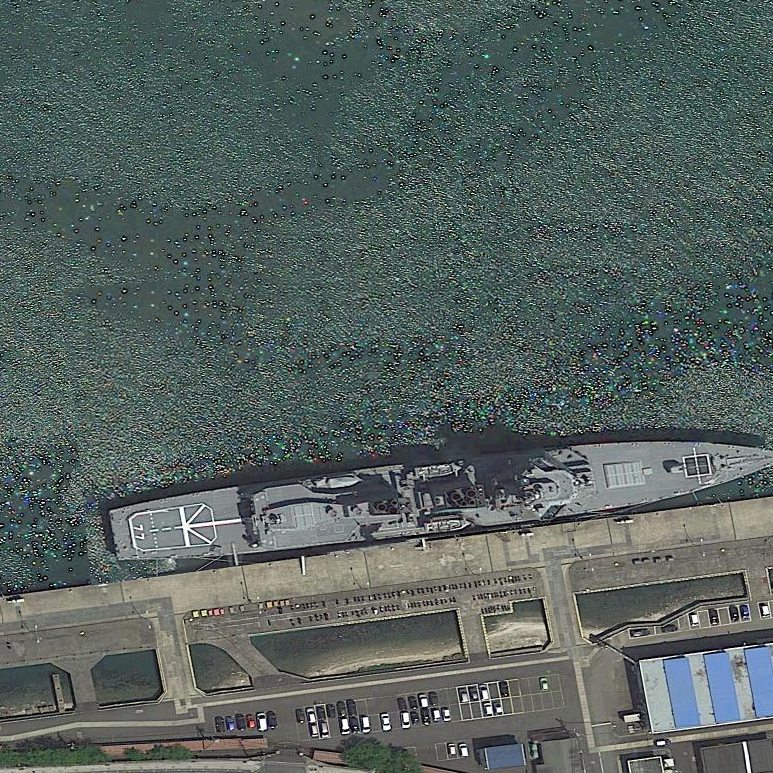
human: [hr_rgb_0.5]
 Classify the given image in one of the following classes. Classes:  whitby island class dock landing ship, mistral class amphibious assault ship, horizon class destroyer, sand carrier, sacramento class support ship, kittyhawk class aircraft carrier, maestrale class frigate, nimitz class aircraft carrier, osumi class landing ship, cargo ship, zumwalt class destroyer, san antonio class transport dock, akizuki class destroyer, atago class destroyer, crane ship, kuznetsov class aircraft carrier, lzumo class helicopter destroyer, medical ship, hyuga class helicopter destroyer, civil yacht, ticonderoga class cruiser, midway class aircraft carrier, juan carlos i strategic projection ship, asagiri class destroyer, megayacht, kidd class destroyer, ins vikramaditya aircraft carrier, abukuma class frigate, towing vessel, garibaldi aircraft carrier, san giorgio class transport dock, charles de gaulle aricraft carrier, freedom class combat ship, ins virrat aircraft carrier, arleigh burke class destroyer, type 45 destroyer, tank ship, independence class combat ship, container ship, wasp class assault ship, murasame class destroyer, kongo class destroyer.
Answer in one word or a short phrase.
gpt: Atago class destroyer